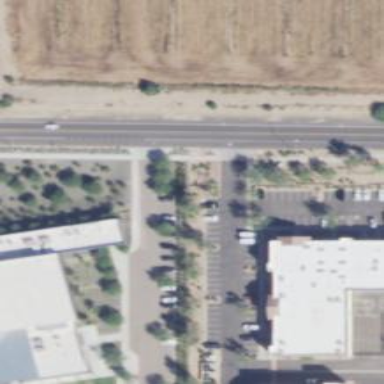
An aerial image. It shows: Secondary road with asphalt surface and sidewalk on the left side.